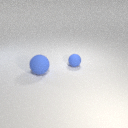
small blue rubber sphere to the right of large blue rubber sphere